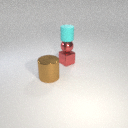
small red metal cube behind large brown metal cylinder